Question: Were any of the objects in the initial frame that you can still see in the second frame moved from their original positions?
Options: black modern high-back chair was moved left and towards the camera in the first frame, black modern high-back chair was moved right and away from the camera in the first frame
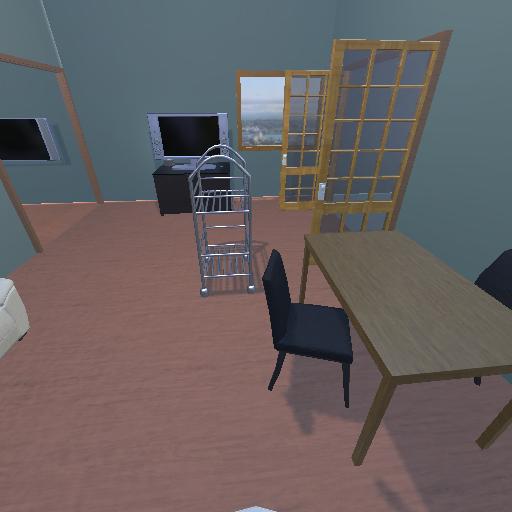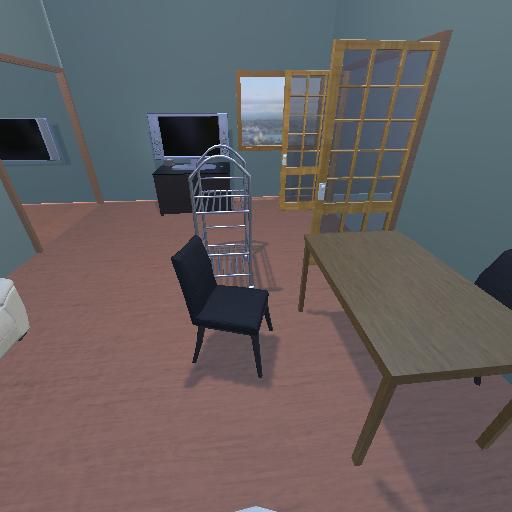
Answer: black modern high-back chair was moved left and towards the camera in the first frame